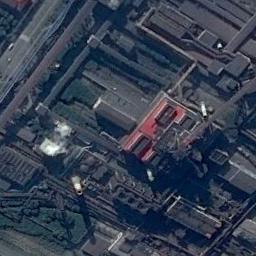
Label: thermal_power_station